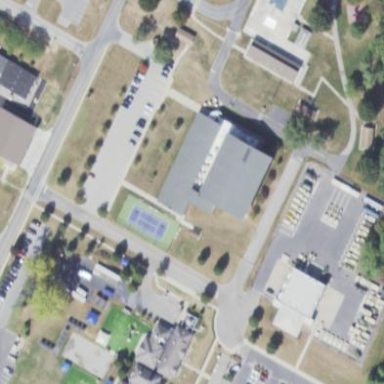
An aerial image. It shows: Building that serves as fitness center with basketball and other fitness facilities.